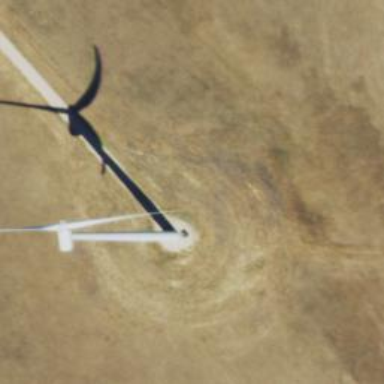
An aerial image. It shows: Wind generator powered by horizontal-axis wind turbine.